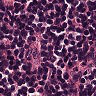
Metastatic tissue present: no